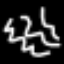
Label: squiggle